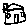
Label: house